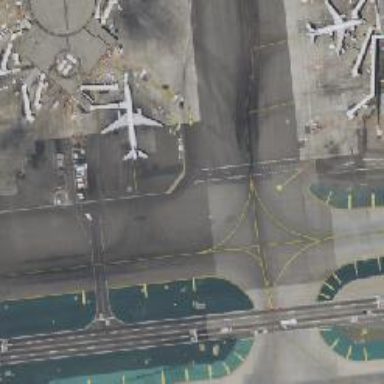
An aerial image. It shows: View of taxiway at the airport.